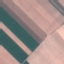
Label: AnnualCrop